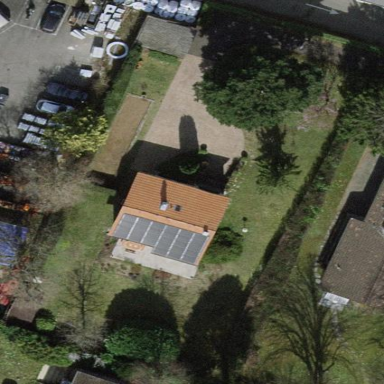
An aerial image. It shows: Garden surrounded by fence.